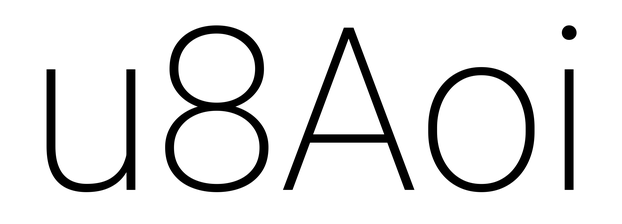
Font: Roboto_ExtraLight